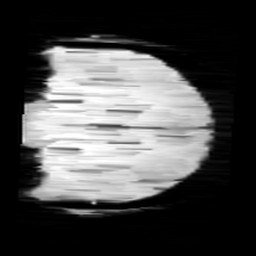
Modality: minIP
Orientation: coronal
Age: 13
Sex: male
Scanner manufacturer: siemens
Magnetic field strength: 3 T
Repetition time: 0.027 s
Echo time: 0.02 s